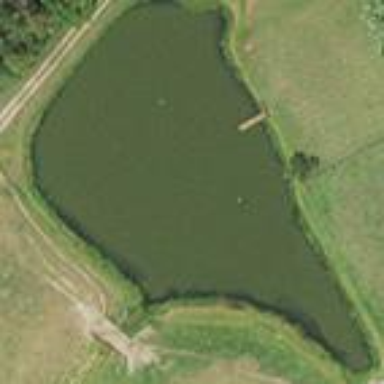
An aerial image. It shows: Serene pond surrounded by nature.